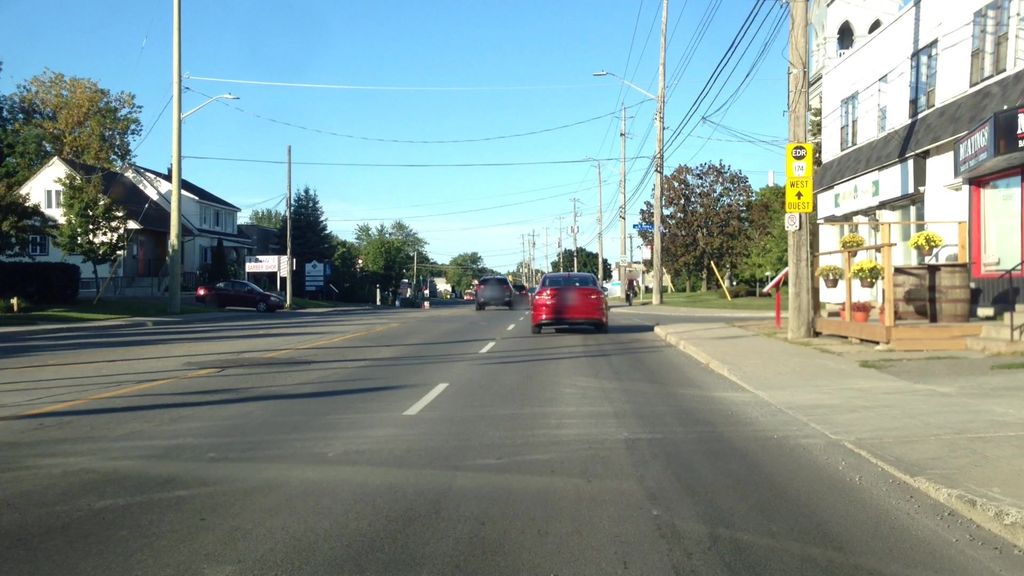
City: ottawa-gatineau